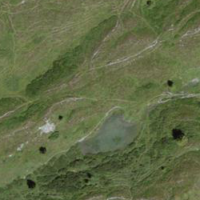
EUNIS habitat code: 32
Species observed at this site:
Arnica montana